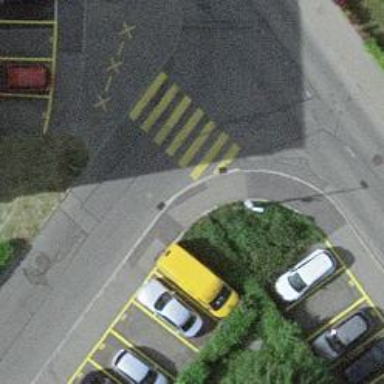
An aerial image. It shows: Marked crossing on the road.